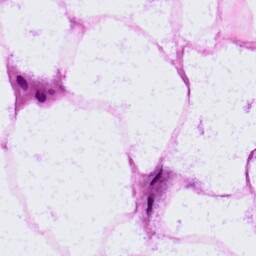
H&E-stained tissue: LymphNode